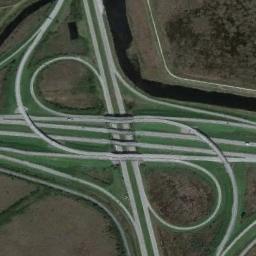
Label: overpass